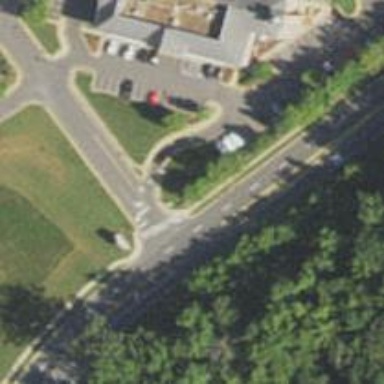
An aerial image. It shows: Marked crossing on the road.